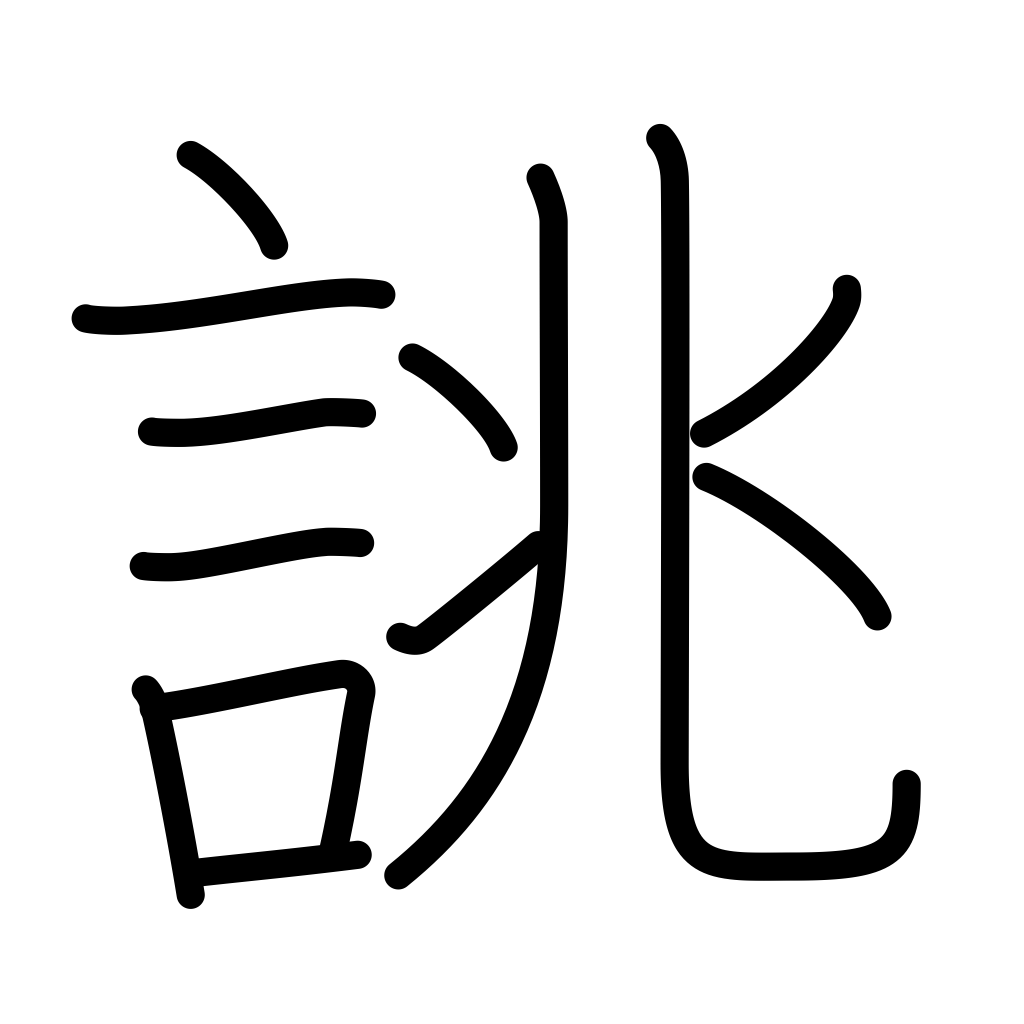
Meaning: order